Question: I want a barbell style chart using Altair. Is there a way to totally hide the "bar" behind the "bells?" Even when the bell layer is on top, the bar is visible under the bells.
'''
df = pd.DataFrame({'Category': ['Foo', 'Foo','Bar','Bar'],'Value':[10, 50, 20, 70], 'Start': [10, 10, 20, 20],'Stop': [50, 50, 70, 70], 'Level':['One','Two','One','Two']})
dot = alt.Chart(df).mark_circle(size=200,color='red').encode(
x=alt.X('Value:Q',axis=alt.Axis(grid=True)),
y=alt.Y('Category:N',axis=alt.Axis(grid=False)))
line = alt.Chart(df).mark_rule(color='gray',size=3).encode(
alt.X('Start:Q'),alt.X2('Stop:Q'),
y=alt.Y('Category:N'))
line+dot
'''

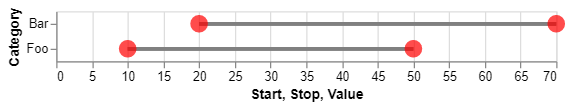
Answer: You can try setting the opacity to 1
'''
dot = alt.Chart(df).mark_circle(size=200,color='red', opacity=1).encode(
'''
<URL>